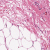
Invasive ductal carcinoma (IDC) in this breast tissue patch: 0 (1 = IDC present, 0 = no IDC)